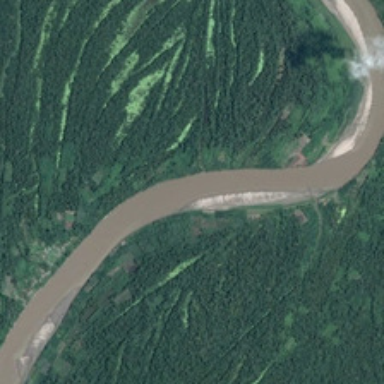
Many green trees are in two sides of a curved gray river .